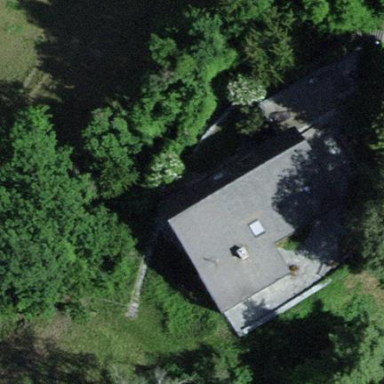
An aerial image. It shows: Residential building.